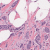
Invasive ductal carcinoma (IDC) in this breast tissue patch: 1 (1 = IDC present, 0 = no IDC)